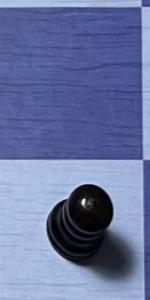
Label: Pawn_Black